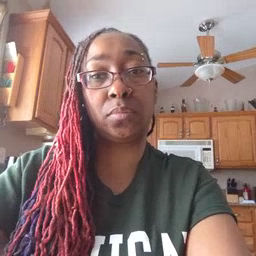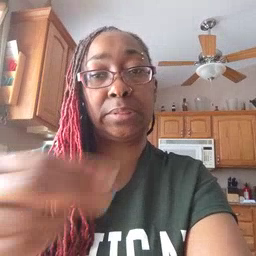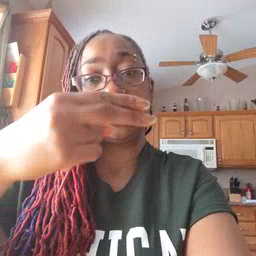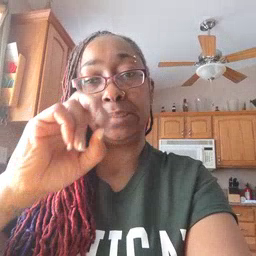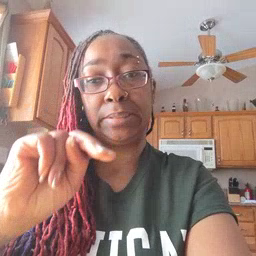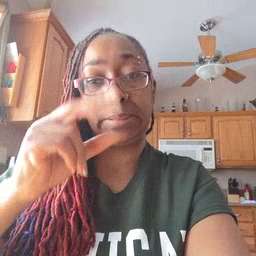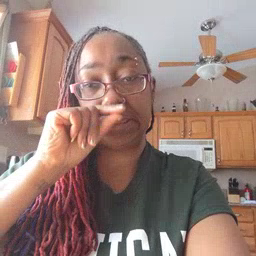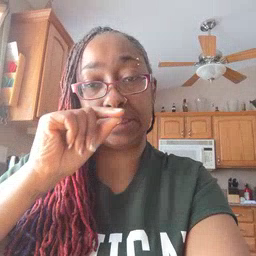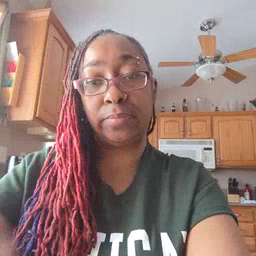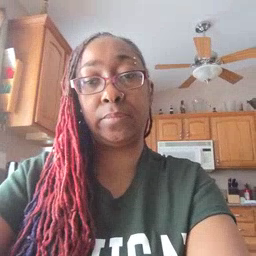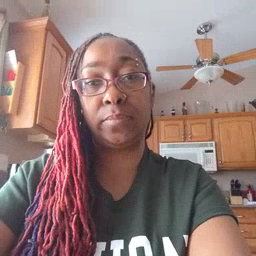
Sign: hen